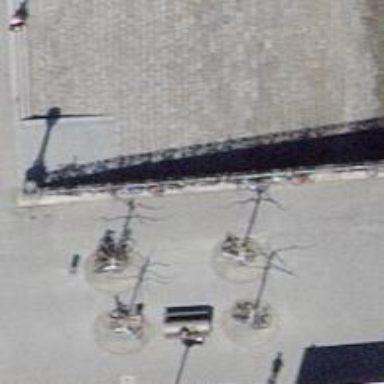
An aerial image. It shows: Informal bicycle parking area.